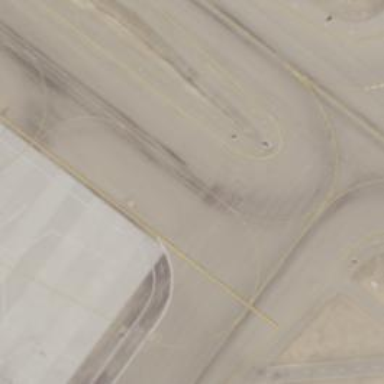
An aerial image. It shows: View of taxiway at the airport.